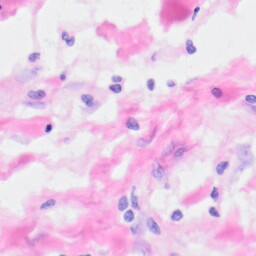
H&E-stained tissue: Kidney